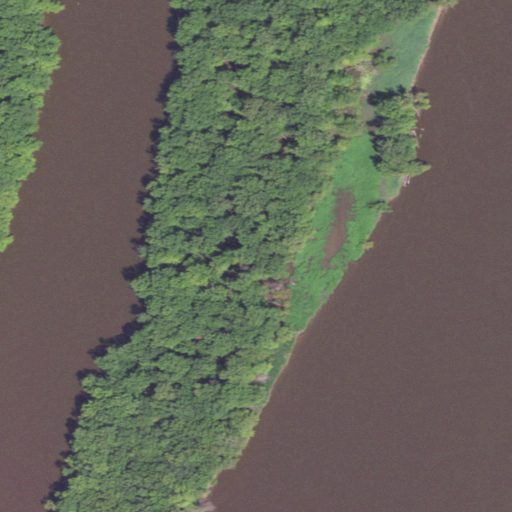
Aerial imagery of island in Iowa named Eldridge Island containing open water, woody wetlands, mixed forest, deciduous forest, and herbaceous wetlands